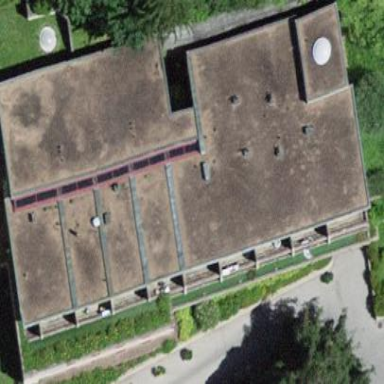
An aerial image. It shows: School building.